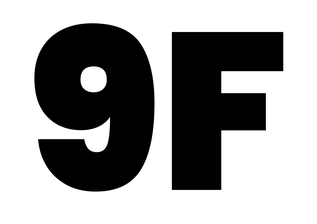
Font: Poppins-Black